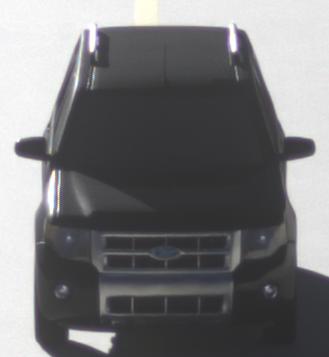
Make: Ford
Model: Escape Hybrid
Detailed model: -
Model produced from: 2004
Model produced until: 2012
Doors: 5
Color: black
Road condition: dry road
Daytime: morning or afternoon
Contrast: high contrast